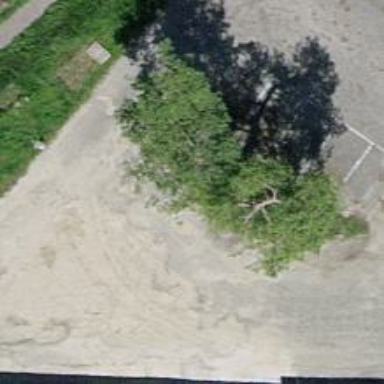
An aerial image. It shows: Mixed leaf type tree in natural setting.